Field crop: maize
Growth stage: 2
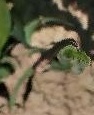
Species: maize